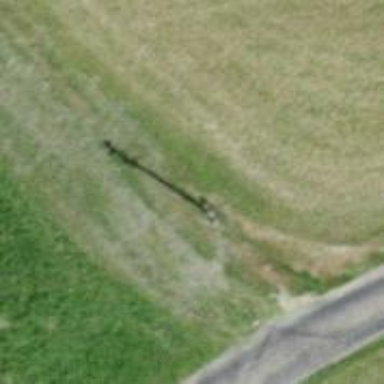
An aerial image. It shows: Power pole.